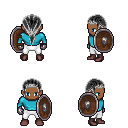
a pixel art fantasy rpg character, male body template, human, dark skin, teal long-sleeve shirt, white pants, gray ponytail hairstyle, silver tiara, metal gloves, maroon shoes, shield, four views (front, back, left, right), 2x2 character sprite sheet, small pixel art, hard edges, no anti-aliasing